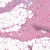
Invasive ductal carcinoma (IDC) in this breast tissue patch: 0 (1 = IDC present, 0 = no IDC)